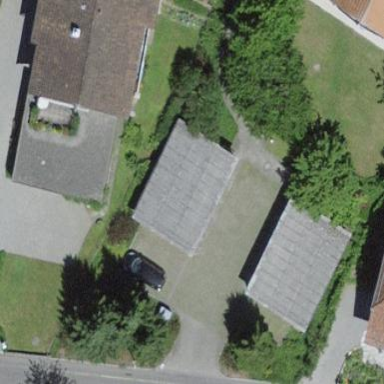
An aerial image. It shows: Group of garages.